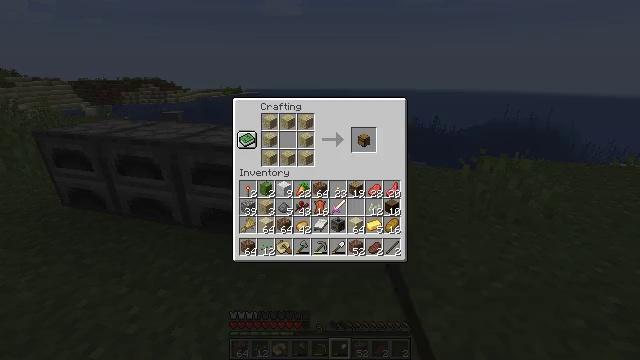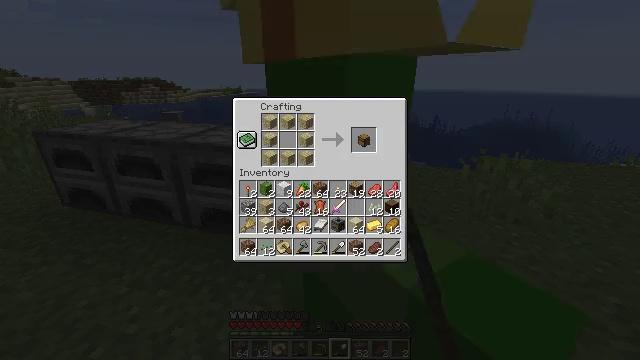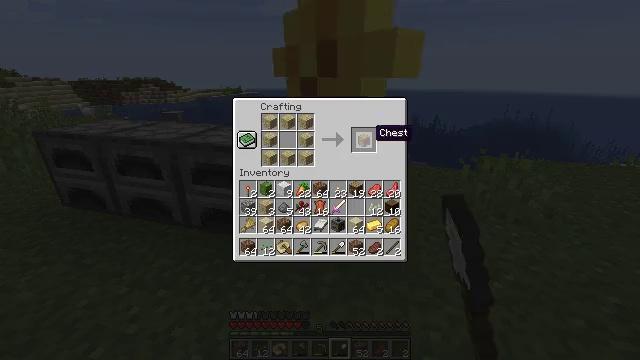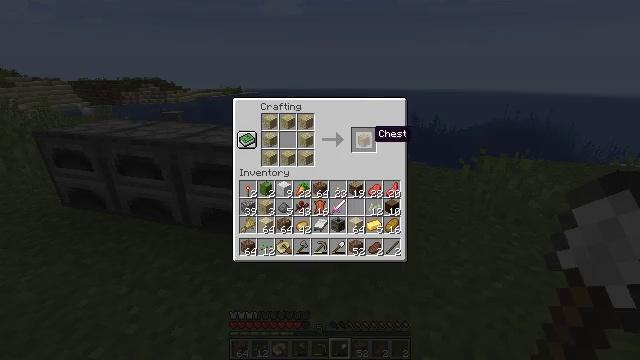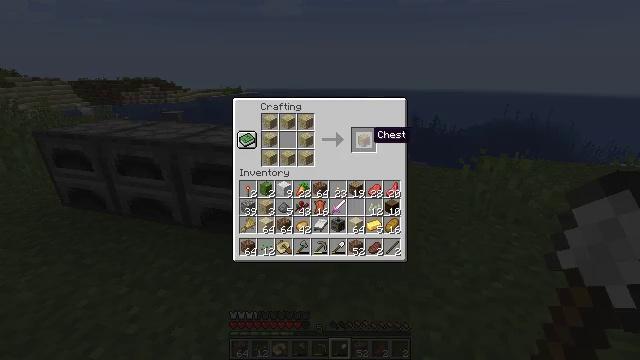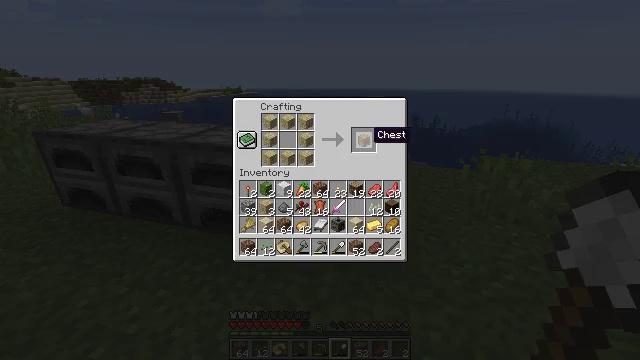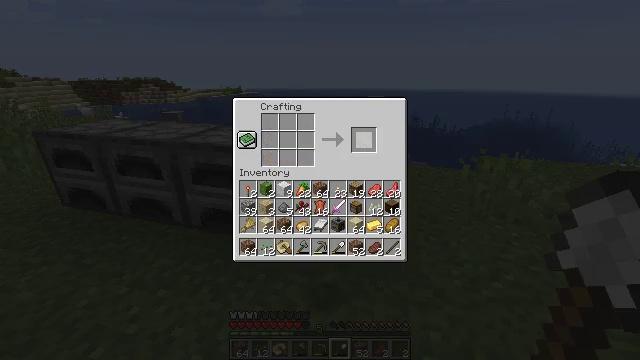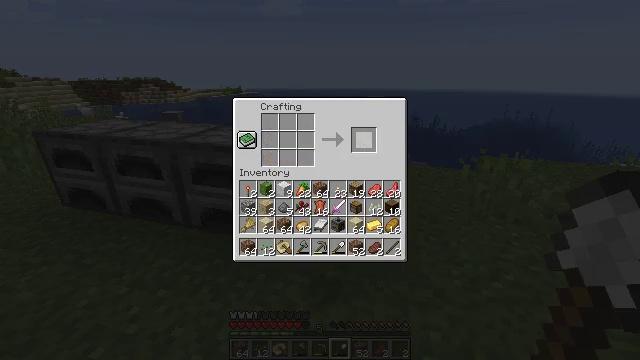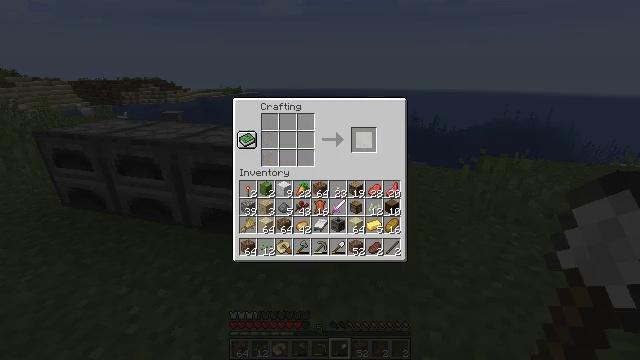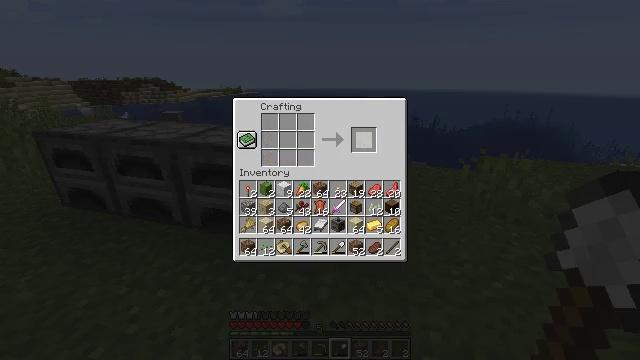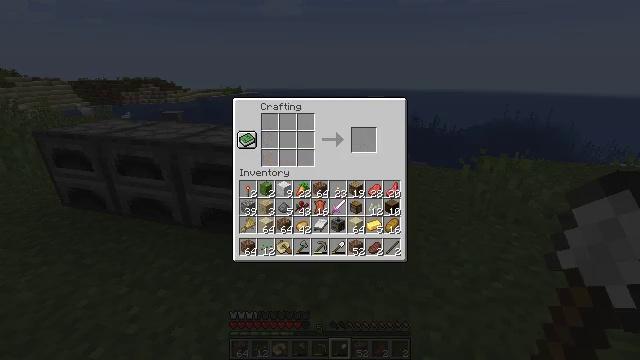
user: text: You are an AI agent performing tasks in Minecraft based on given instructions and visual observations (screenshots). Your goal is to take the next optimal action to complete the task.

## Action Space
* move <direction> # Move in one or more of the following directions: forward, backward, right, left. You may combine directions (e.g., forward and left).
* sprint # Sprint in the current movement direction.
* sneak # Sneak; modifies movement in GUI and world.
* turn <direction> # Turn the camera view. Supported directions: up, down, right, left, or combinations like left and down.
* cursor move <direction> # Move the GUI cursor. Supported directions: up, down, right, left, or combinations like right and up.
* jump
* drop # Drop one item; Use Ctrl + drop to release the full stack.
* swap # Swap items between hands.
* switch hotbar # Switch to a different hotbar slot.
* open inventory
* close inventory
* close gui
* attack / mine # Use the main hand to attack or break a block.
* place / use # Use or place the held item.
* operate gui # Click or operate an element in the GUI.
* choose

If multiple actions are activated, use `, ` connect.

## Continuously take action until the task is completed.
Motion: motion action
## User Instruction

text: Open the crafting table to create a chest.
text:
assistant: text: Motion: sneak, open gui
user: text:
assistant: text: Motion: sneak
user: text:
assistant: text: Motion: sneak
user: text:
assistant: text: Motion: sneak
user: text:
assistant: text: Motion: sneak
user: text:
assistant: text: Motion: sneak, operate gui
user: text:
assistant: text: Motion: sneak, operate gui
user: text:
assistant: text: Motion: sneak, operate gui
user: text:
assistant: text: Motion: sneak
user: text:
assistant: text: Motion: no_op
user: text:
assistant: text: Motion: no_op